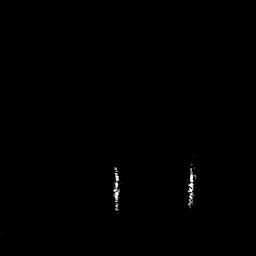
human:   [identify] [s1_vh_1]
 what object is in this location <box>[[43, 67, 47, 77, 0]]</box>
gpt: <ref>1 small ship at the bottom</ref>